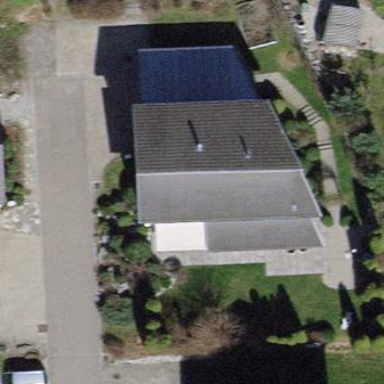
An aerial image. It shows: House with saltbox-shaped roof.